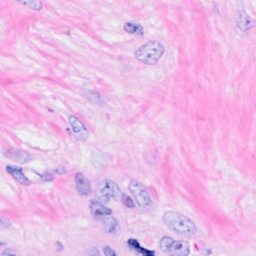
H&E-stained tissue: Breast